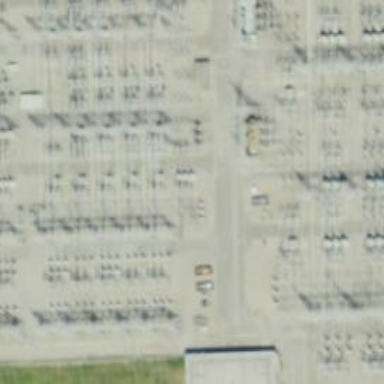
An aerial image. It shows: Switch used for power control.